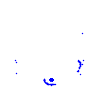
Particle: pion